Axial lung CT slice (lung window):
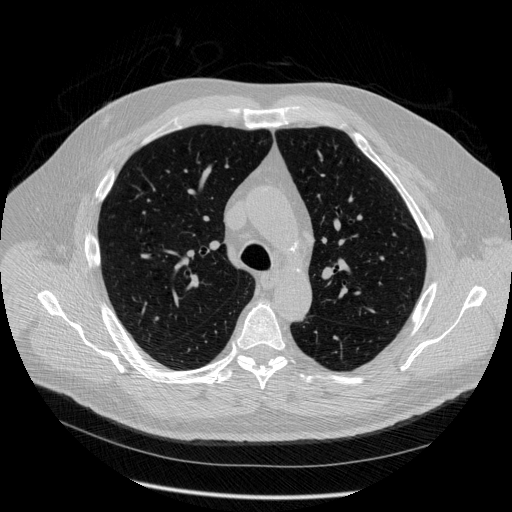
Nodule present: no